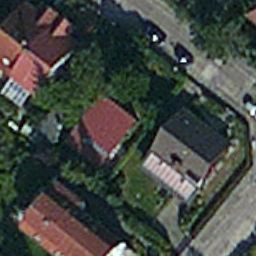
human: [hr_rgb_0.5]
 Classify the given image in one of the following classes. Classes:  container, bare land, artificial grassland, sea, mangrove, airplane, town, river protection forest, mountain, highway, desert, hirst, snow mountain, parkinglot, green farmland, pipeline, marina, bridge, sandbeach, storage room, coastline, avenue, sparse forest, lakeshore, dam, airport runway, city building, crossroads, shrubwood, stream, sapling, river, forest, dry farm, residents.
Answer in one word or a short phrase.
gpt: residents